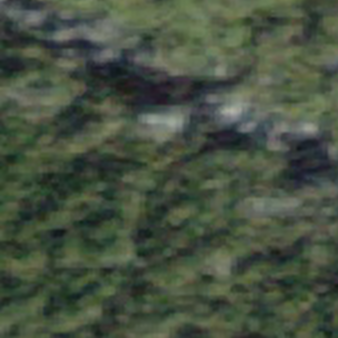
Label: other